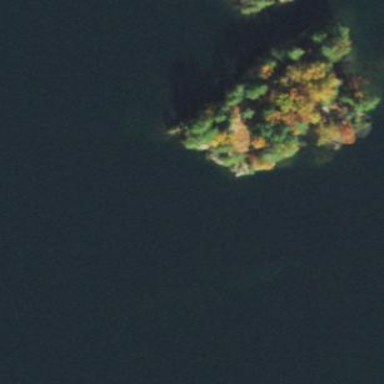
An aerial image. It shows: Campsite on picturesque islet.